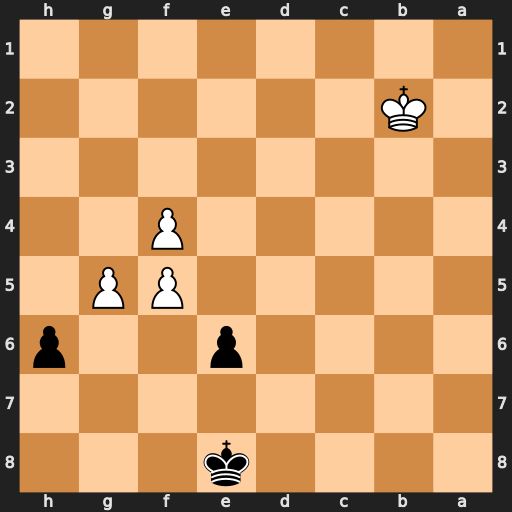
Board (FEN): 4k3/8/4p2p/5PP1/5P2/8/1K6/8
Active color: b
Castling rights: -
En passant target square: -
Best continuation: h5 fxe6 Ke7 f5 h4 Kc3 h3